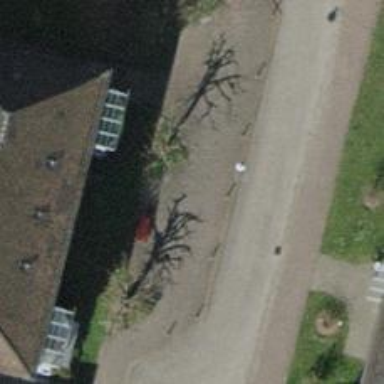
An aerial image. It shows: Avenue lined with trees.